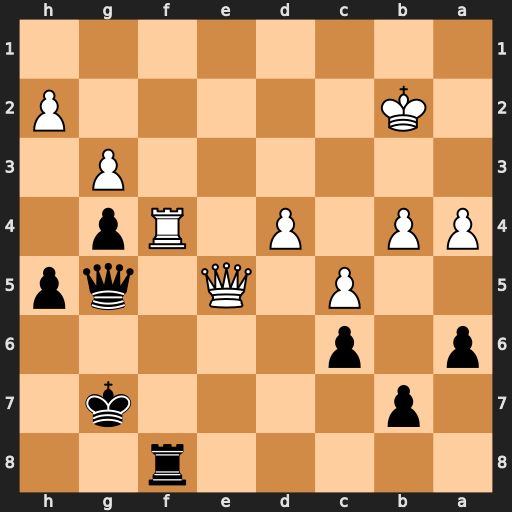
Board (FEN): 5r2/1p4k1/p1p5/2P1Q1qp/PP1P1Rp1/6P1/1K5P/8
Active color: b
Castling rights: -
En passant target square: -
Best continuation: Qxe5 dxe5 Rxf4